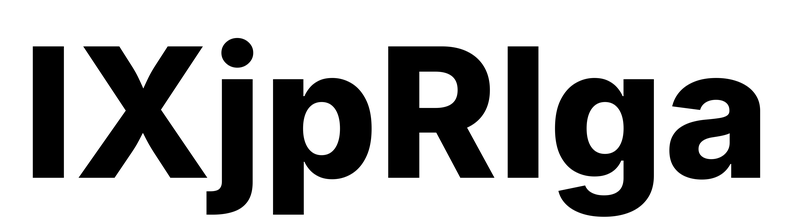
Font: Inter_ExtraBold